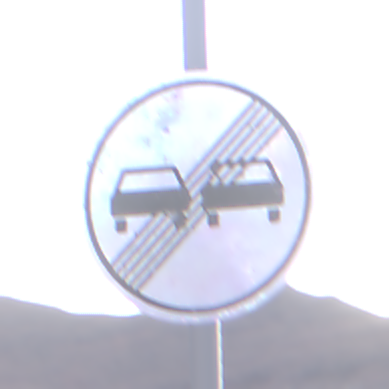
Verkehrszeichen: EndeUeberholverbot
Umgebung: Outdoor, Nature
Tageszeit: Dusk
Wetter: Clear
Licht: Natural
Jahreszeit: NotSpecified
Kontrast: LowContrast